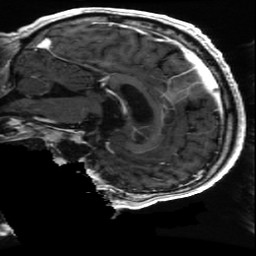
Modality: T1w
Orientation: sagittal
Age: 63
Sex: male
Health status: ill